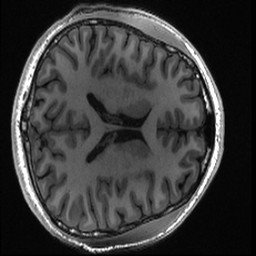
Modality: T1w
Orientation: axial
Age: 24
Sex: male